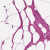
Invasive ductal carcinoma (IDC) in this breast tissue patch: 0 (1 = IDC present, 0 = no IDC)